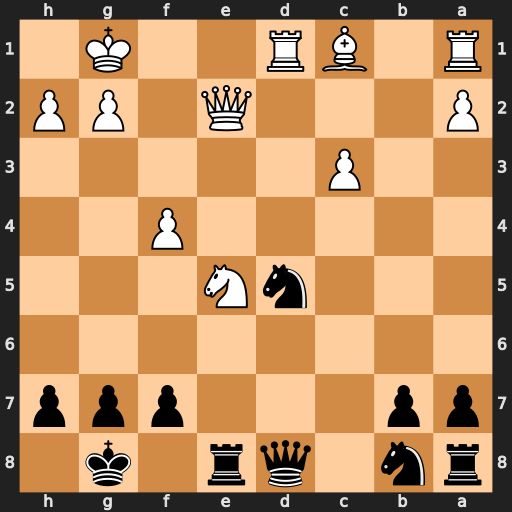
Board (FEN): rn1qr1k1/pp3ppp/8/3nN3/5P2/2P5/P3Q1PP/R1BR2K1
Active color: b
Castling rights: -
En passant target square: -
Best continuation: Nxc3 Rxd8 Nxe2+ Kf2 Rxd8